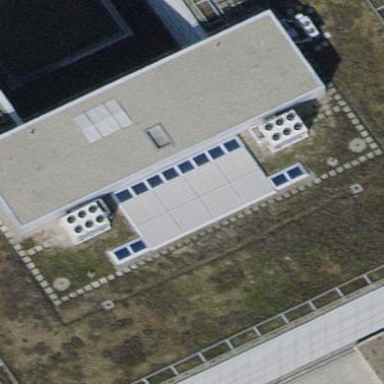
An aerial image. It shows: Office building with flat roof.